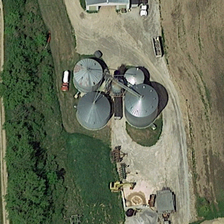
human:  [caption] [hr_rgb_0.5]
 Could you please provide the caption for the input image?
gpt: seven storage tanks are near some green trees .

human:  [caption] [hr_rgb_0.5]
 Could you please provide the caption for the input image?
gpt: there's a chemical building on the ground .

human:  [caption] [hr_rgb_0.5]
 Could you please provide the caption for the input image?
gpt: there is a large forest on the left side of the picture .

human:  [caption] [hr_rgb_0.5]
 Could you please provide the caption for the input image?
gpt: seven storage tanks are near some green trees .

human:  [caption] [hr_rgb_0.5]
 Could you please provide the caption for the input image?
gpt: there's a chemical building on the ground .